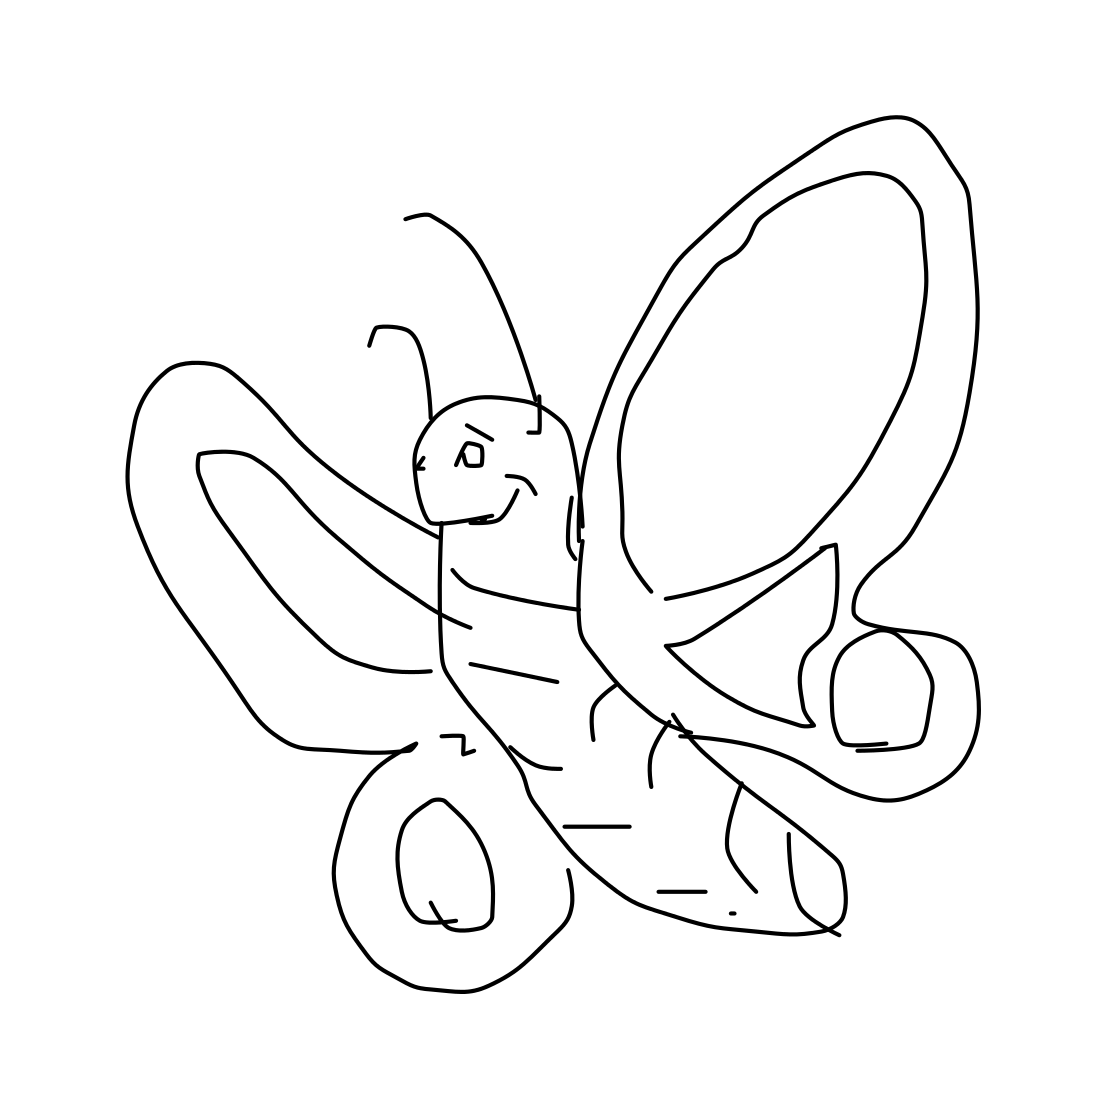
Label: butterfly